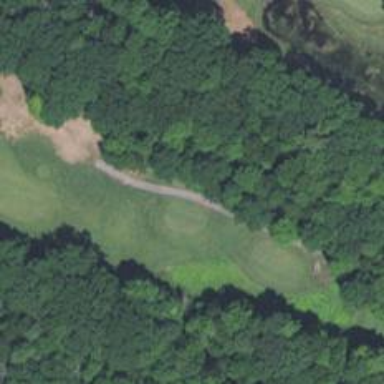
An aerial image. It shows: Service road designated as golf cart path.